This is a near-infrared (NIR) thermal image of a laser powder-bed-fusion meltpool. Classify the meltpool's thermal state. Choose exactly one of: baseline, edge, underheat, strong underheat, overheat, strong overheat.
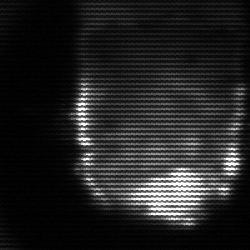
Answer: baseline